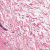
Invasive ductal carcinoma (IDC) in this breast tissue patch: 0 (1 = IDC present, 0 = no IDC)